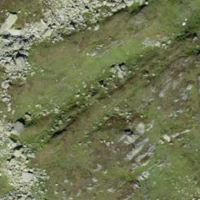
EUNIS habitat code: 26
Species observed at this site:
Prunella collaris